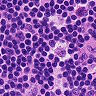
Metastatic tissue present: no